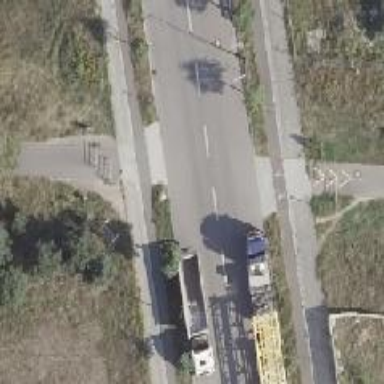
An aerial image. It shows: Asphalt footway.